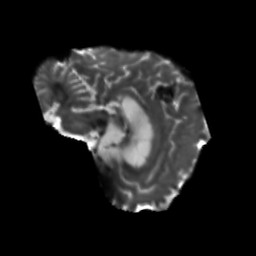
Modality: T2w
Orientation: sagittal
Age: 65
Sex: female
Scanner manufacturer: siemens
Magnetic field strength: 3 T
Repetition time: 5.47 s
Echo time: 0.0854 s